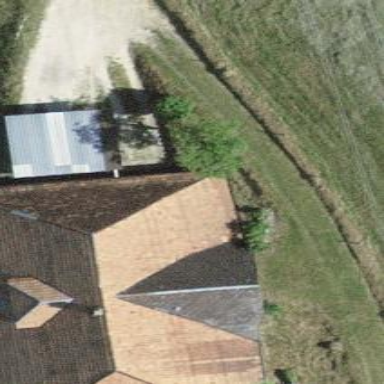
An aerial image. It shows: Farm building.